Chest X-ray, AP view. Patient: 49 years old, sex M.
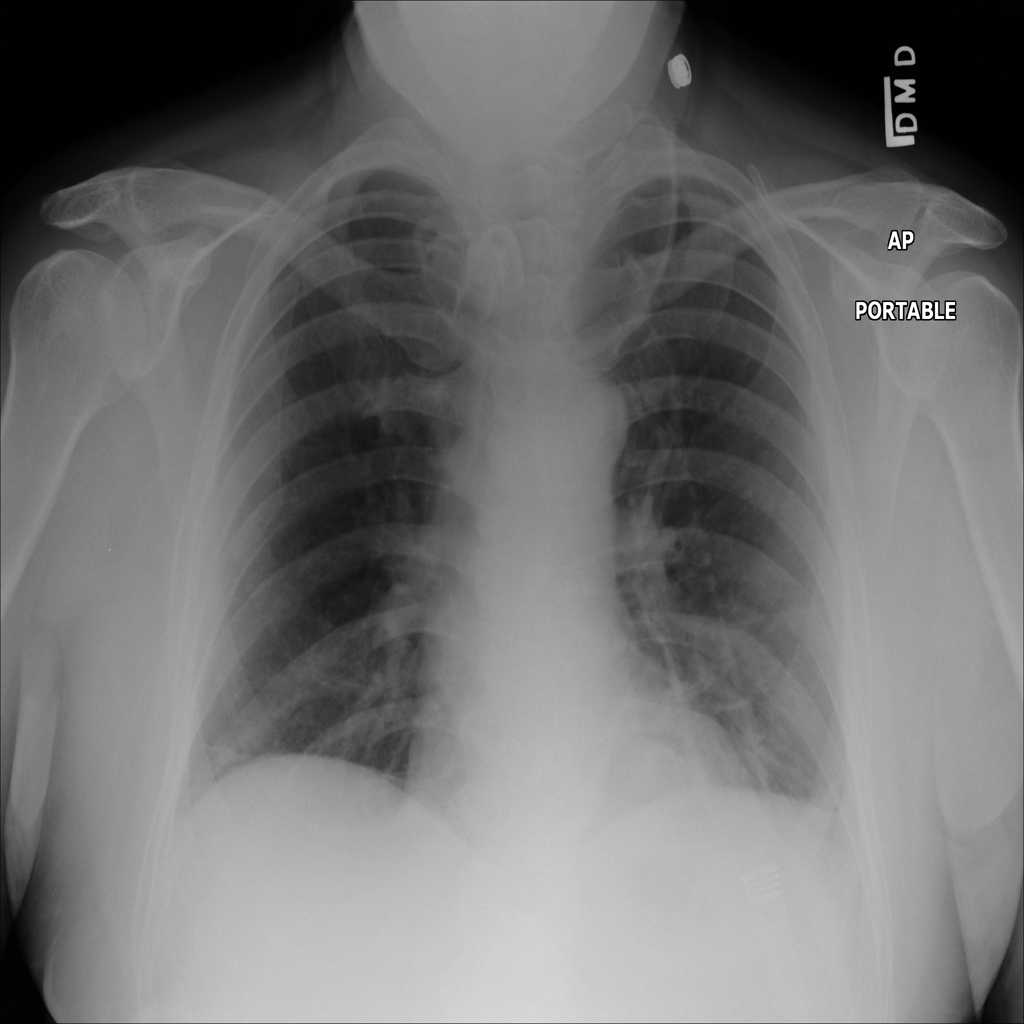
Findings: Infiltration